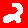
Digit: 2